Question: '''
<div class="bgdiv"></div>
<div class="fgdiv"></div>
<a href="#" class="mainlink">LINKA</A>
'''
The bgdiv has no styles at all so these and ZIndex need to be assigned(the others already have z-index properties) and then needs to be assigned a height and width which is "x" amount of pixels bigger than link A.
The bgdiv would then be positioned behind link A and in front of fgdiv so that the bgdiv directly surrounding the link(visually), with a similar effect to padding.
has anybody got any ideas on how this could be achieved?
EDIT:
So the image above is as if I'd just clicked on the login button.
The green bar div which was initially behind the grey rectangle link surrounder div has now been "moved up a layer", but is still behind the text "login"
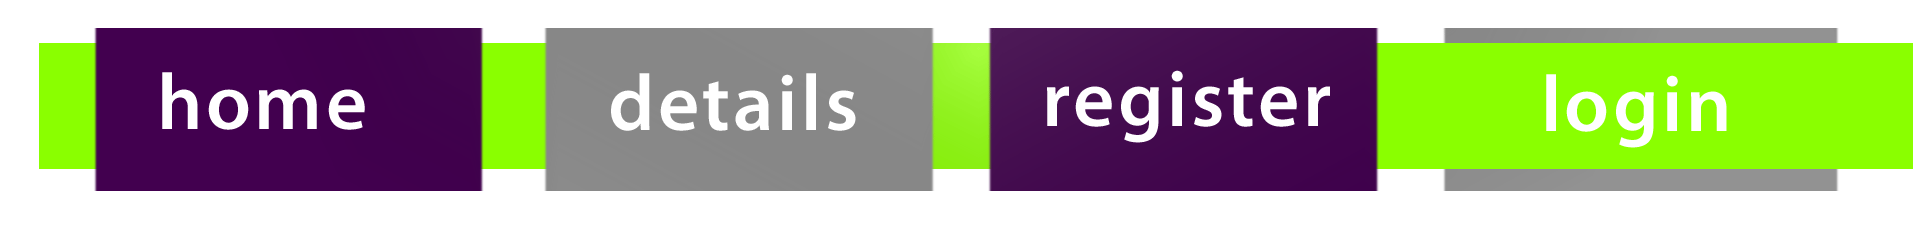
Answer: Consider one flattened background image (green bar and squares all in the same image).
Cut up that combined background image into 4 pieces (or better yet use a single sprite).
You basically need an 'on' and 'off' state for each color (thus the 4 pieces). Then you can just assign each of them to a separate CSS class (.gray-on, .gray-off) and toggle the class for each 'a' element.
For example, the grey bg images would look like this: